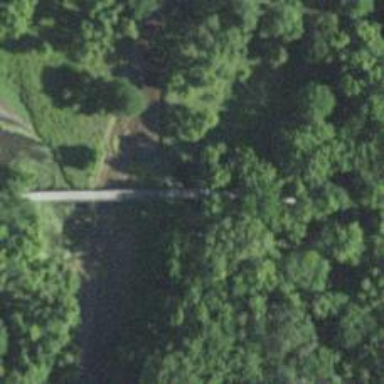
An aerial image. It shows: Abandoned railway crossing over cycleway bridge.